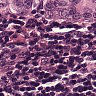
Metastatic tissue present: yes